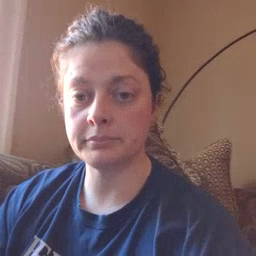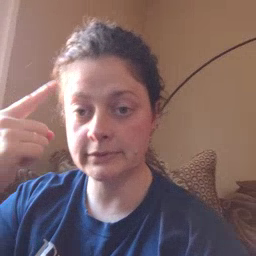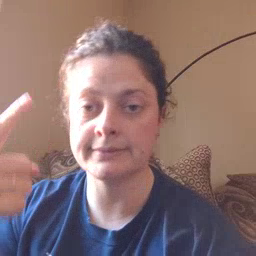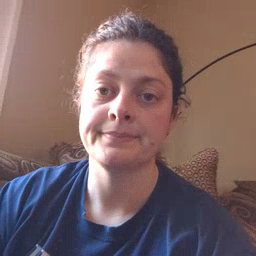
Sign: penny